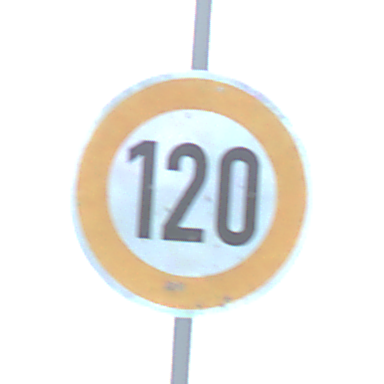
Verkehrszeichen: Geschwindigkeit120
Umgebung: Outdoor, RoadRail
Tageszeit: SunriseSunset
Wetter: PartlyCloudy
Licht: Natural
Jahreszeit: NotSpecified
Kontrast: LowContrast